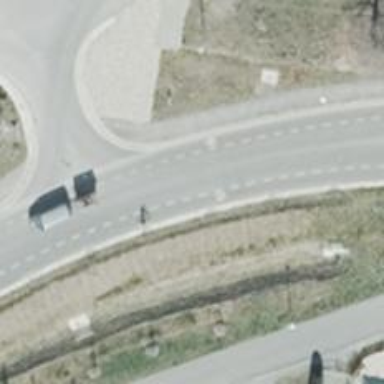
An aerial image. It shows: Secondary road with asphalt surface. It has cycle lane separated on the right side with kerb.